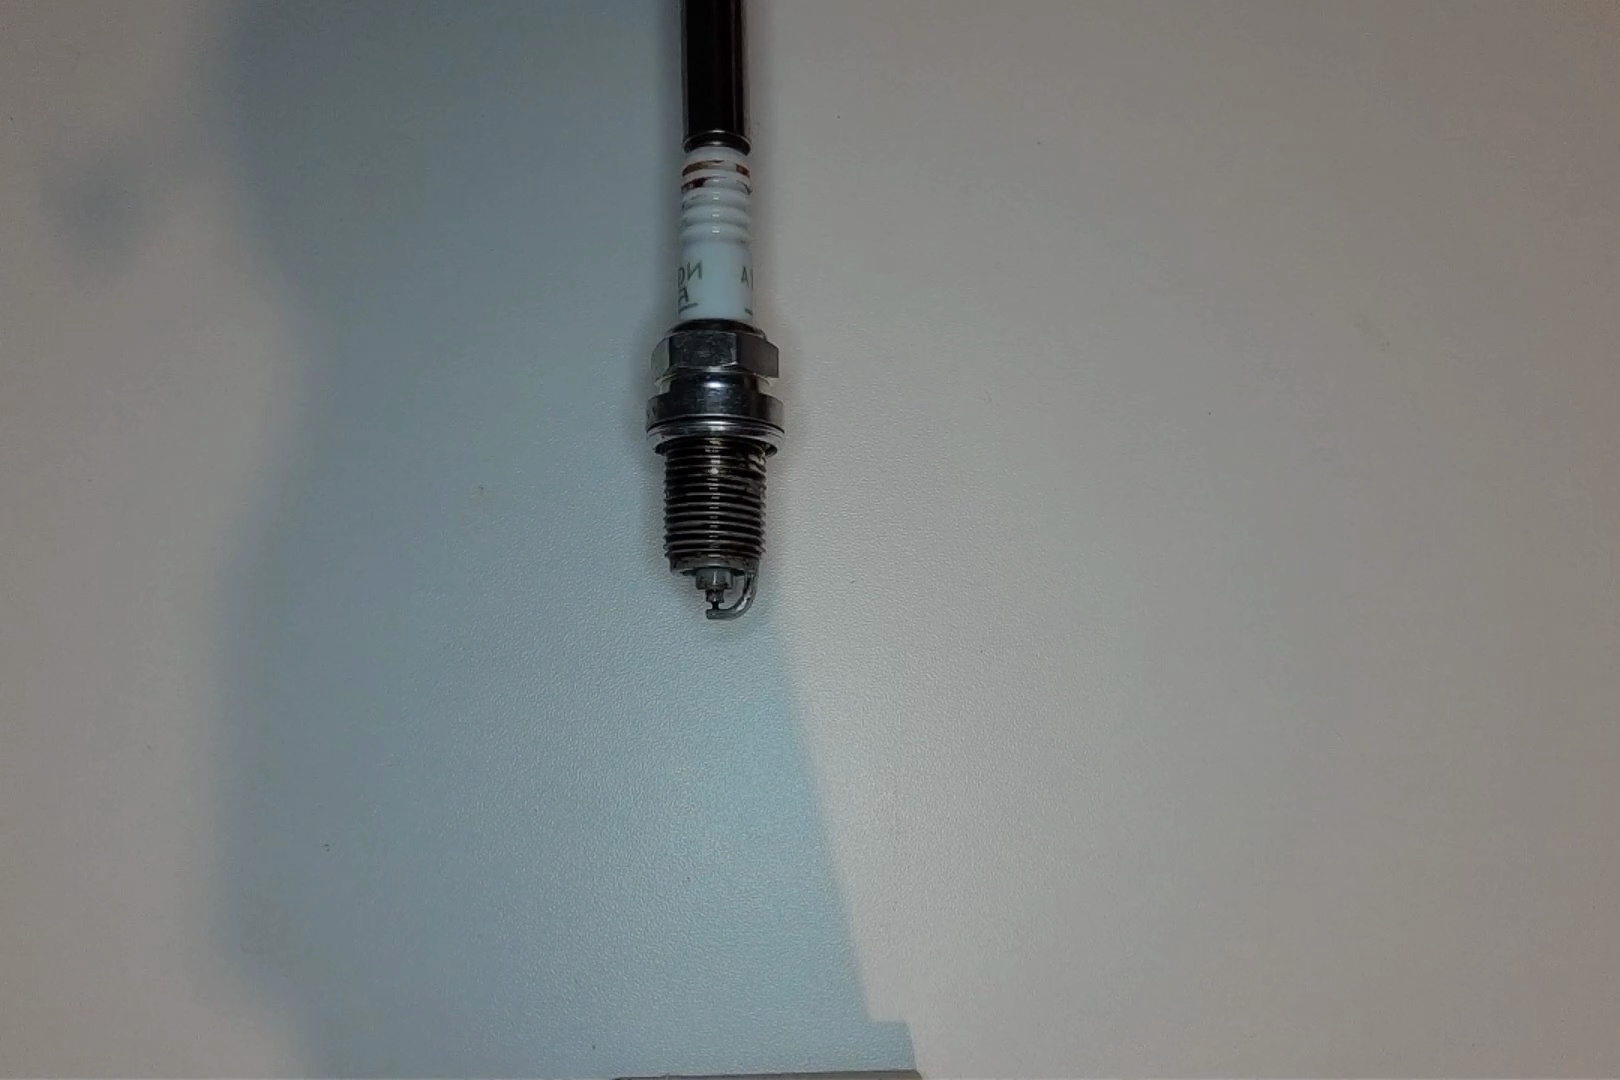
Label: anomaly